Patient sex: M
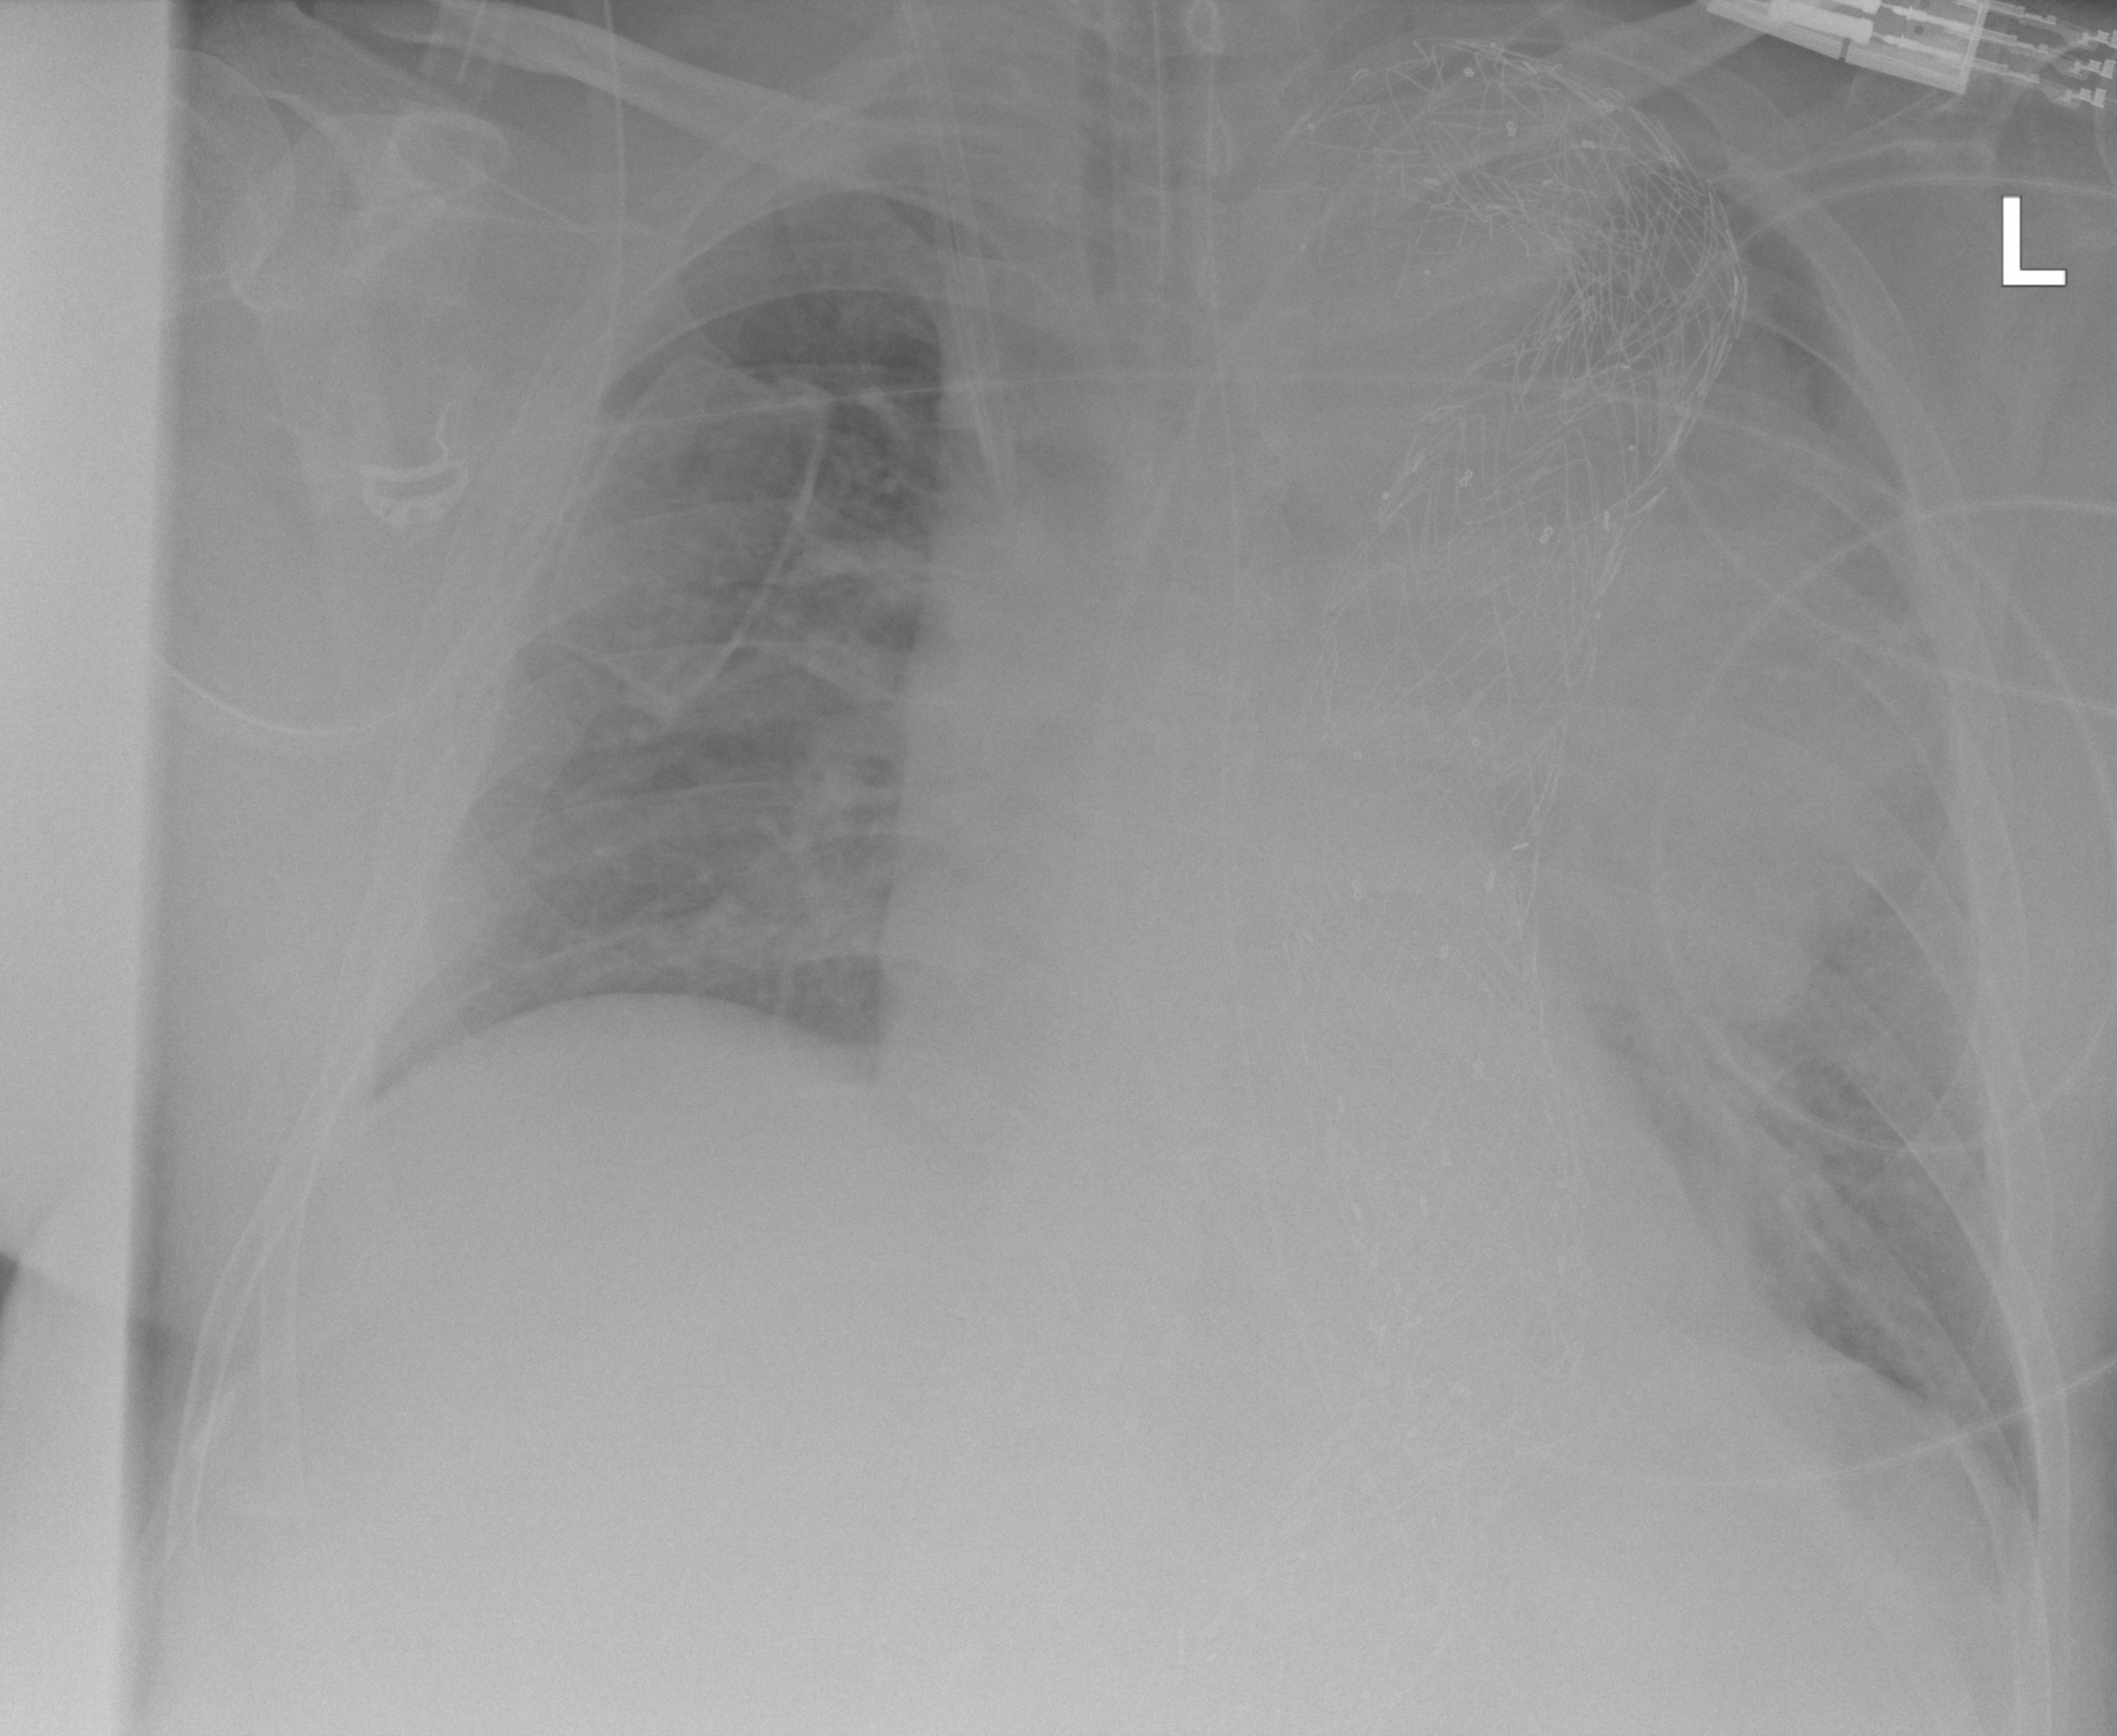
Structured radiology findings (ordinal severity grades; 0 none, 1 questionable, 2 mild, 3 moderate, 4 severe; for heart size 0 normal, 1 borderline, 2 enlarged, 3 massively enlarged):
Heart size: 0
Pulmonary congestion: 2
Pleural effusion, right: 0
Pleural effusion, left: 1
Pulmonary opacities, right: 0
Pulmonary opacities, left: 0
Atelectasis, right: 2
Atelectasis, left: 2